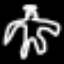
Label: angel